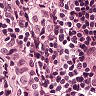
Metastatic tissue present: yes